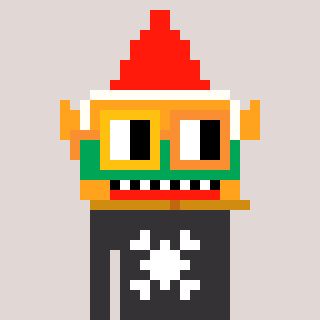
a pixel art character with square yellow and orange glasses, a gnome-shaped head and a grayscale-colored body on a warm background